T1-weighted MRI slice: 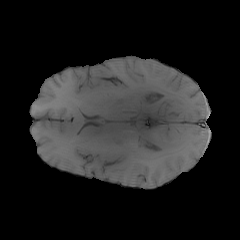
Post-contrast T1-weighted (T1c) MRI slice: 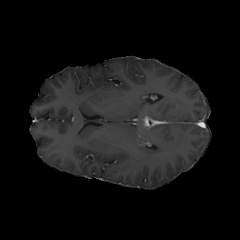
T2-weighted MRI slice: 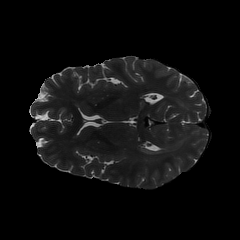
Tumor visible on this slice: yes